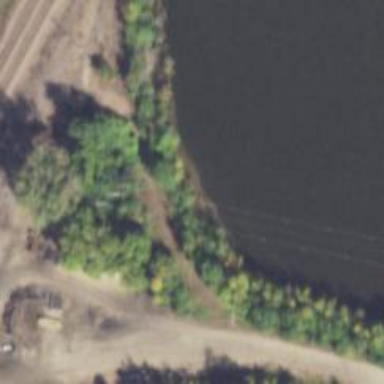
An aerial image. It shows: Abandoned railway.